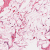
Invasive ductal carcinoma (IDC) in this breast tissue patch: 0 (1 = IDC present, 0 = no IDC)